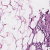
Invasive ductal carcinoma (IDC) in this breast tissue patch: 1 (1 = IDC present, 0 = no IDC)